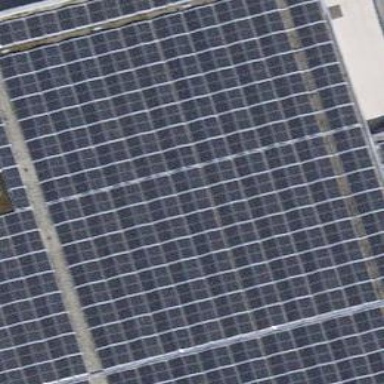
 consisting of solar photovoltaic panels."